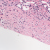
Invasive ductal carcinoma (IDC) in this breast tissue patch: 1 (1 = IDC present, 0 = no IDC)